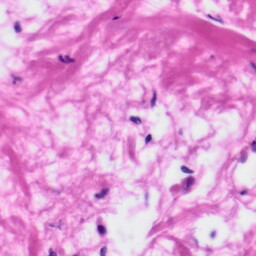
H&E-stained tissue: Tonsil